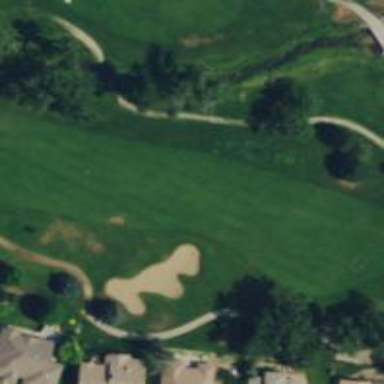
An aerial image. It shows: Golf fairway surrounded by grass.